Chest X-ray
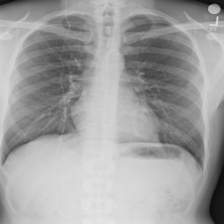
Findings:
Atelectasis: negative
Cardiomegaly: negative
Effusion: negative
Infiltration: negative
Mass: negative
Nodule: negative
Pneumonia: negative
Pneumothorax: negative
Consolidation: negative
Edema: negative
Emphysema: negative
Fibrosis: negative
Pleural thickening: negative
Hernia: negative